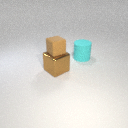
large brown metal cube in front of large cyan rubber cylinder